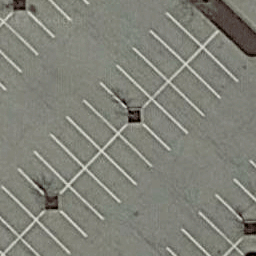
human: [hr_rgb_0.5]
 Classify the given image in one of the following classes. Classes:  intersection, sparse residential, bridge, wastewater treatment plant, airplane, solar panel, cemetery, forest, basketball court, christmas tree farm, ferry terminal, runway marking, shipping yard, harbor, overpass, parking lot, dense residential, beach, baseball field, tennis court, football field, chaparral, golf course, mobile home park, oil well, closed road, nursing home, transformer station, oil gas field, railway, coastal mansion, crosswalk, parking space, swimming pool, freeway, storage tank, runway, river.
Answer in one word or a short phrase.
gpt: parking space